Interaction volume radius: 5 \u00c5
Interaction volume height: 20 \u00c5
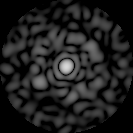
Disorder parameter: 0.8265